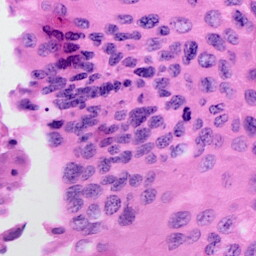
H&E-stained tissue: Cervix